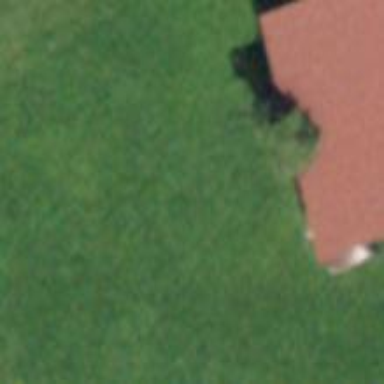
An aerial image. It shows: Barn.